Aerial crown-view tile of a tropical tree (Barro Colorado Island, Panama), acquired 20250915:
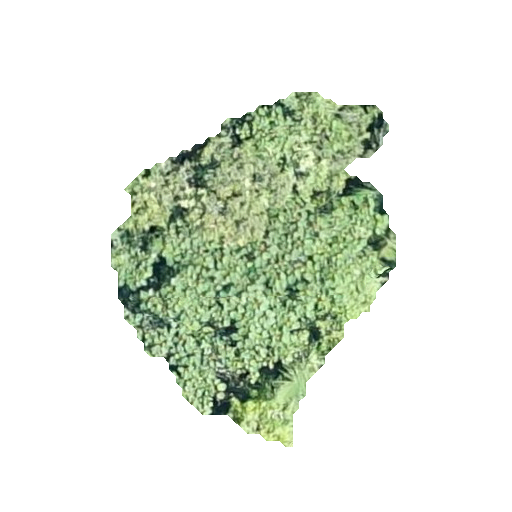
Species: Ochroma pyramidale
GBIF accepted scientific name: Ochroma pyramidale
Crown area: 94.498 m²